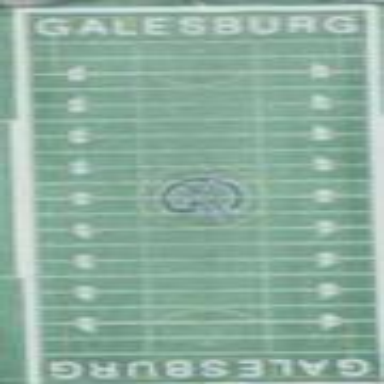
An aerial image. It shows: Pitch for American football.